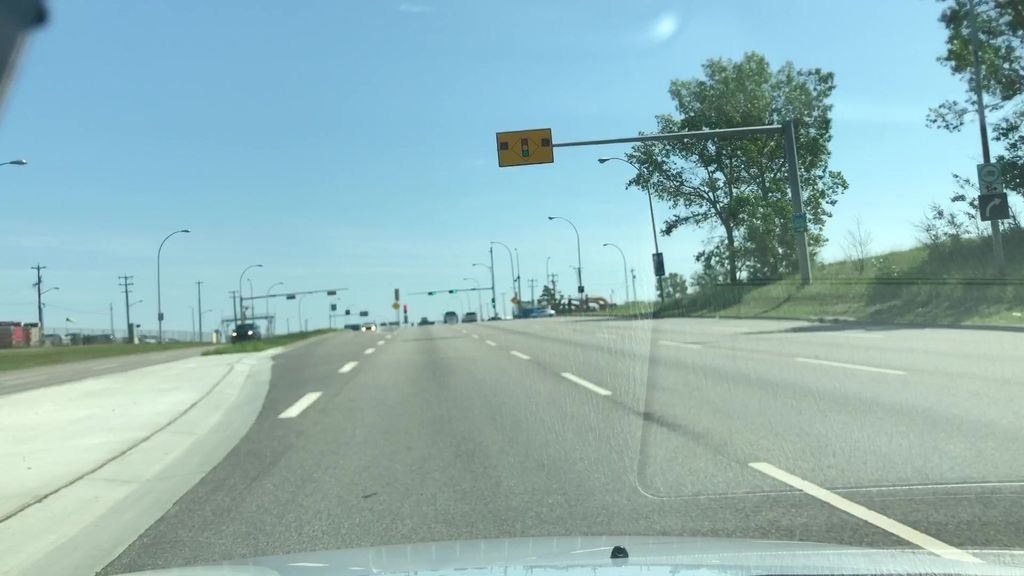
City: edmonton